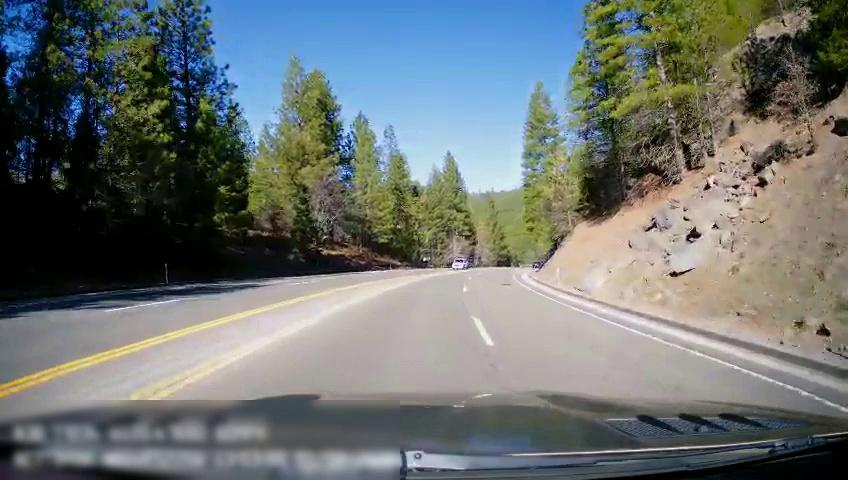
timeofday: Day
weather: Sunny
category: Drivable Space
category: Vehicles | Car
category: Lanes | Opposite Lane
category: Lanes | Alternate Lane
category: Lanes | Current Lane
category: Lanes | Opposite Lane
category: Lanes | Current Lane
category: Lanes | Alternate Lane
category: Lanes | Opposite Lane
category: Lanes | Opposite Lane